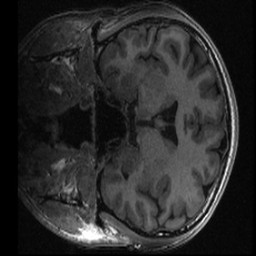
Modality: T1w
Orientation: coronal
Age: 24
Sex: male